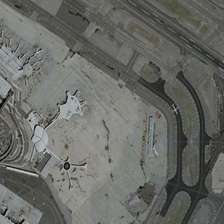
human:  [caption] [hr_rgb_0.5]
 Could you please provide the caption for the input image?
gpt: several planes are in an airport with buildings .

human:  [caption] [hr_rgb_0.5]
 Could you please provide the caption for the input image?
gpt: several planes are in an airport with buildings .

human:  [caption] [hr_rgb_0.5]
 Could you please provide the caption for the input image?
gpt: several planes are in an airport with buildings .

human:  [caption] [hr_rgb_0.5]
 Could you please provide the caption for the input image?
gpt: several planes are in an airport with buildings .

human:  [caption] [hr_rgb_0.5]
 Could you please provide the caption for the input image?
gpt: several planes are in an airport with buildings .